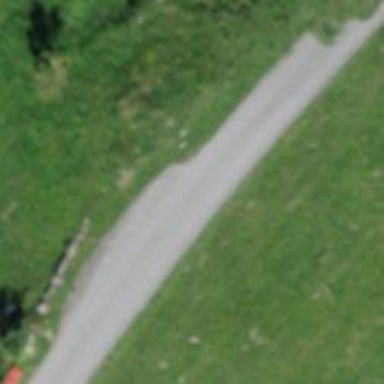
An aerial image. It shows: Passing place on the road.